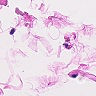
Metastatic tissue present: no